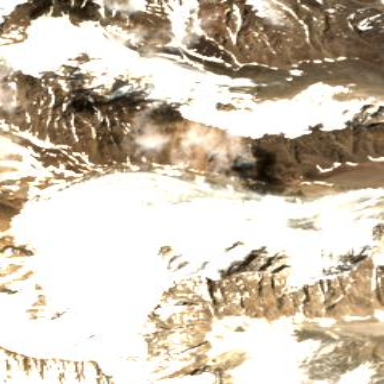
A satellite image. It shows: Stunning view of glacier.